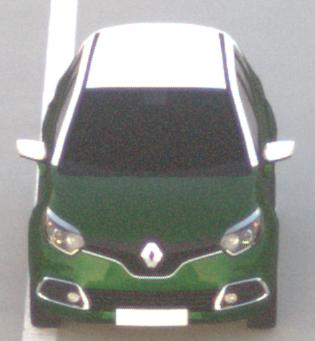
Make: Renault
Model: Captur ENERGY TCe 90
Detailed model: Captur (I)
Model produced from: 2013/06
Model produced until: 2015/05
Doors: 5
Color: green
Road condition: dry road
Daytime: sunrise or sunset
Contrast: low contrast